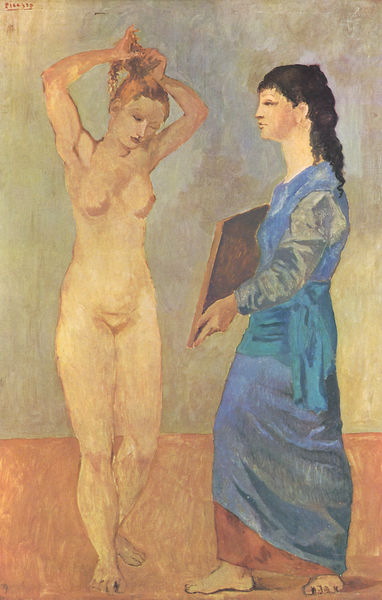
Titel: La toilette
Künstler: Pablo Ruiz Picasso
Standort: Buffalo (New York)
Institution: Albright-Knox Art Gallery
Schlagwörter: akt, blau, gemälde, haut, nackt, frauen, grün, mädchen, braun, busen, frau, frisur, kleid, orange, profil, schwarz, dame, gürtel, rot, beige, arme, augen, dienerin, stehen, bild, spiegel, gewand, haare, klassizismus, frontal, rosa, beine, füße, modell, malerin, ankleiden, scham, zeigen, rothaarig, barfuß, anschauen, betrachten, toilette, picasso, balu, frisieren, pferdeschwanz, nude, hochstecken